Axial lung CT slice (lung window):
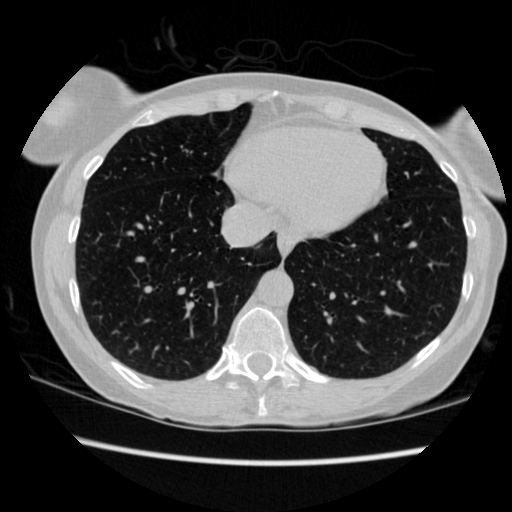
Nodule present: no